Brain MRI, t1w sequence, axial 2D slice.
Patient: age 20, sex F, weight 90 kg, height 1.9 m
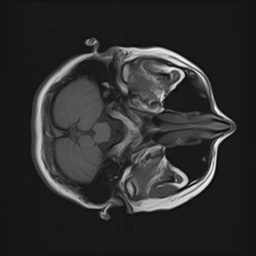